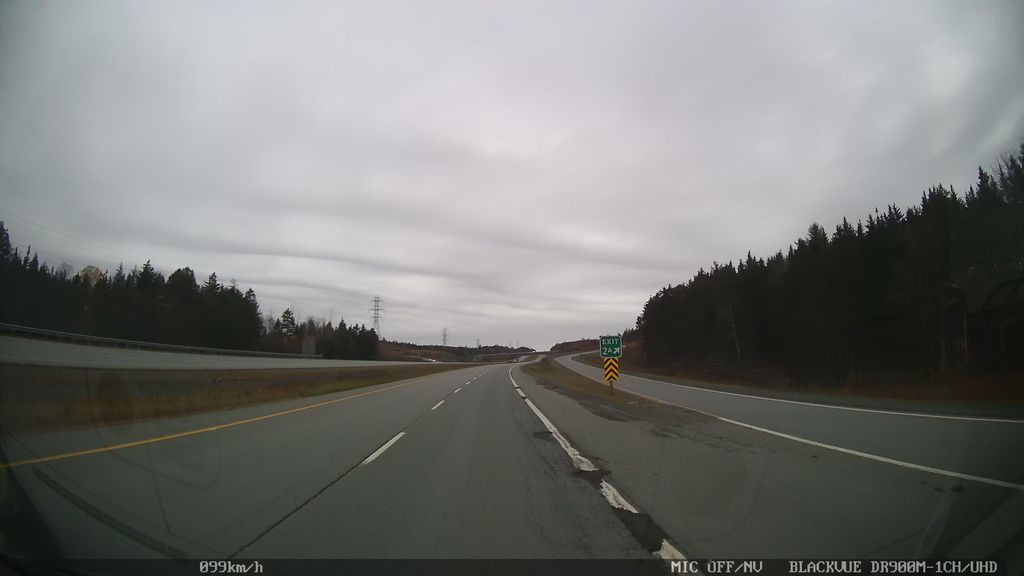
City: halifax